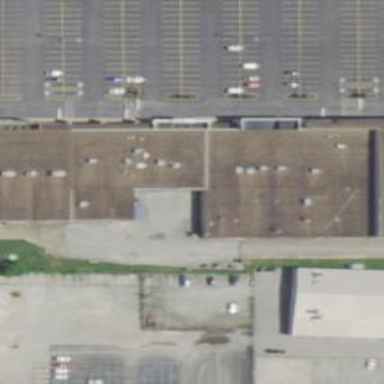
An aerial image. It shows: Retail building.